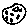
Label: moon